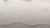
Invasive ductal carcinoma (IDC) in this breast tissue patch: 0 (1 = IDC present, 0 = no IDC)